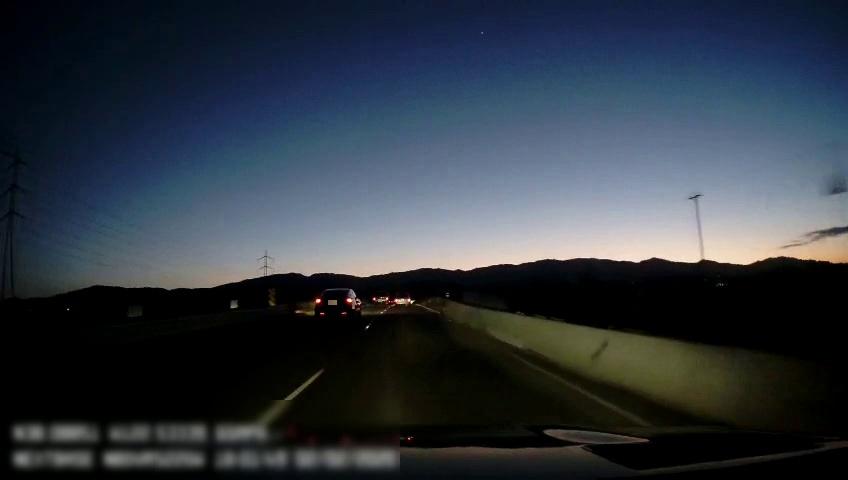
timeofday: Dusk/Dawn/Twilight
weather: Sunny
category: Drivable Space
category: Vehicles | Car
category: Vehicles | Car
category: Vehicles | Car
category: Lanes | Current Lane
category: Lanes | Alternate Lane